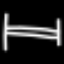
Label: bed